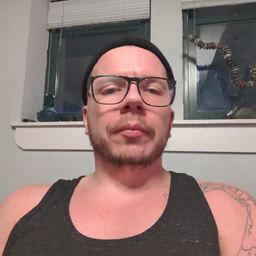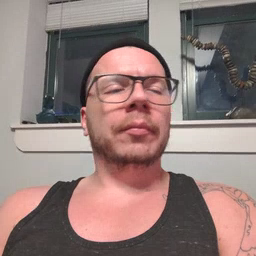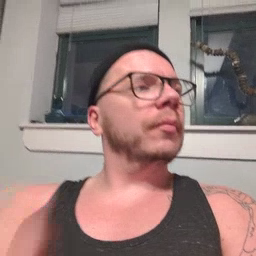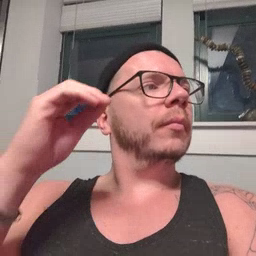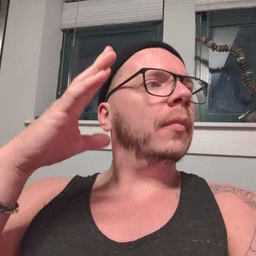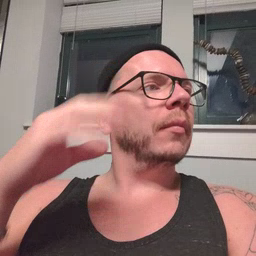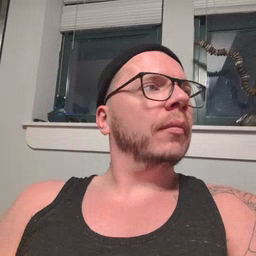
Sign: lamp